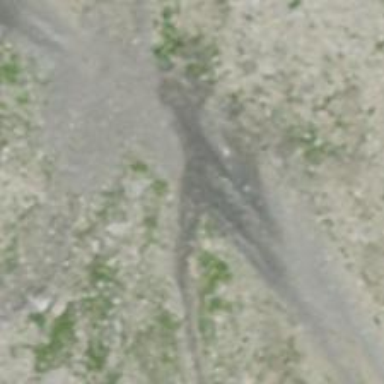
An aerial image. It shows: Gravel track with grade4 tracktype.